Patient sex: M
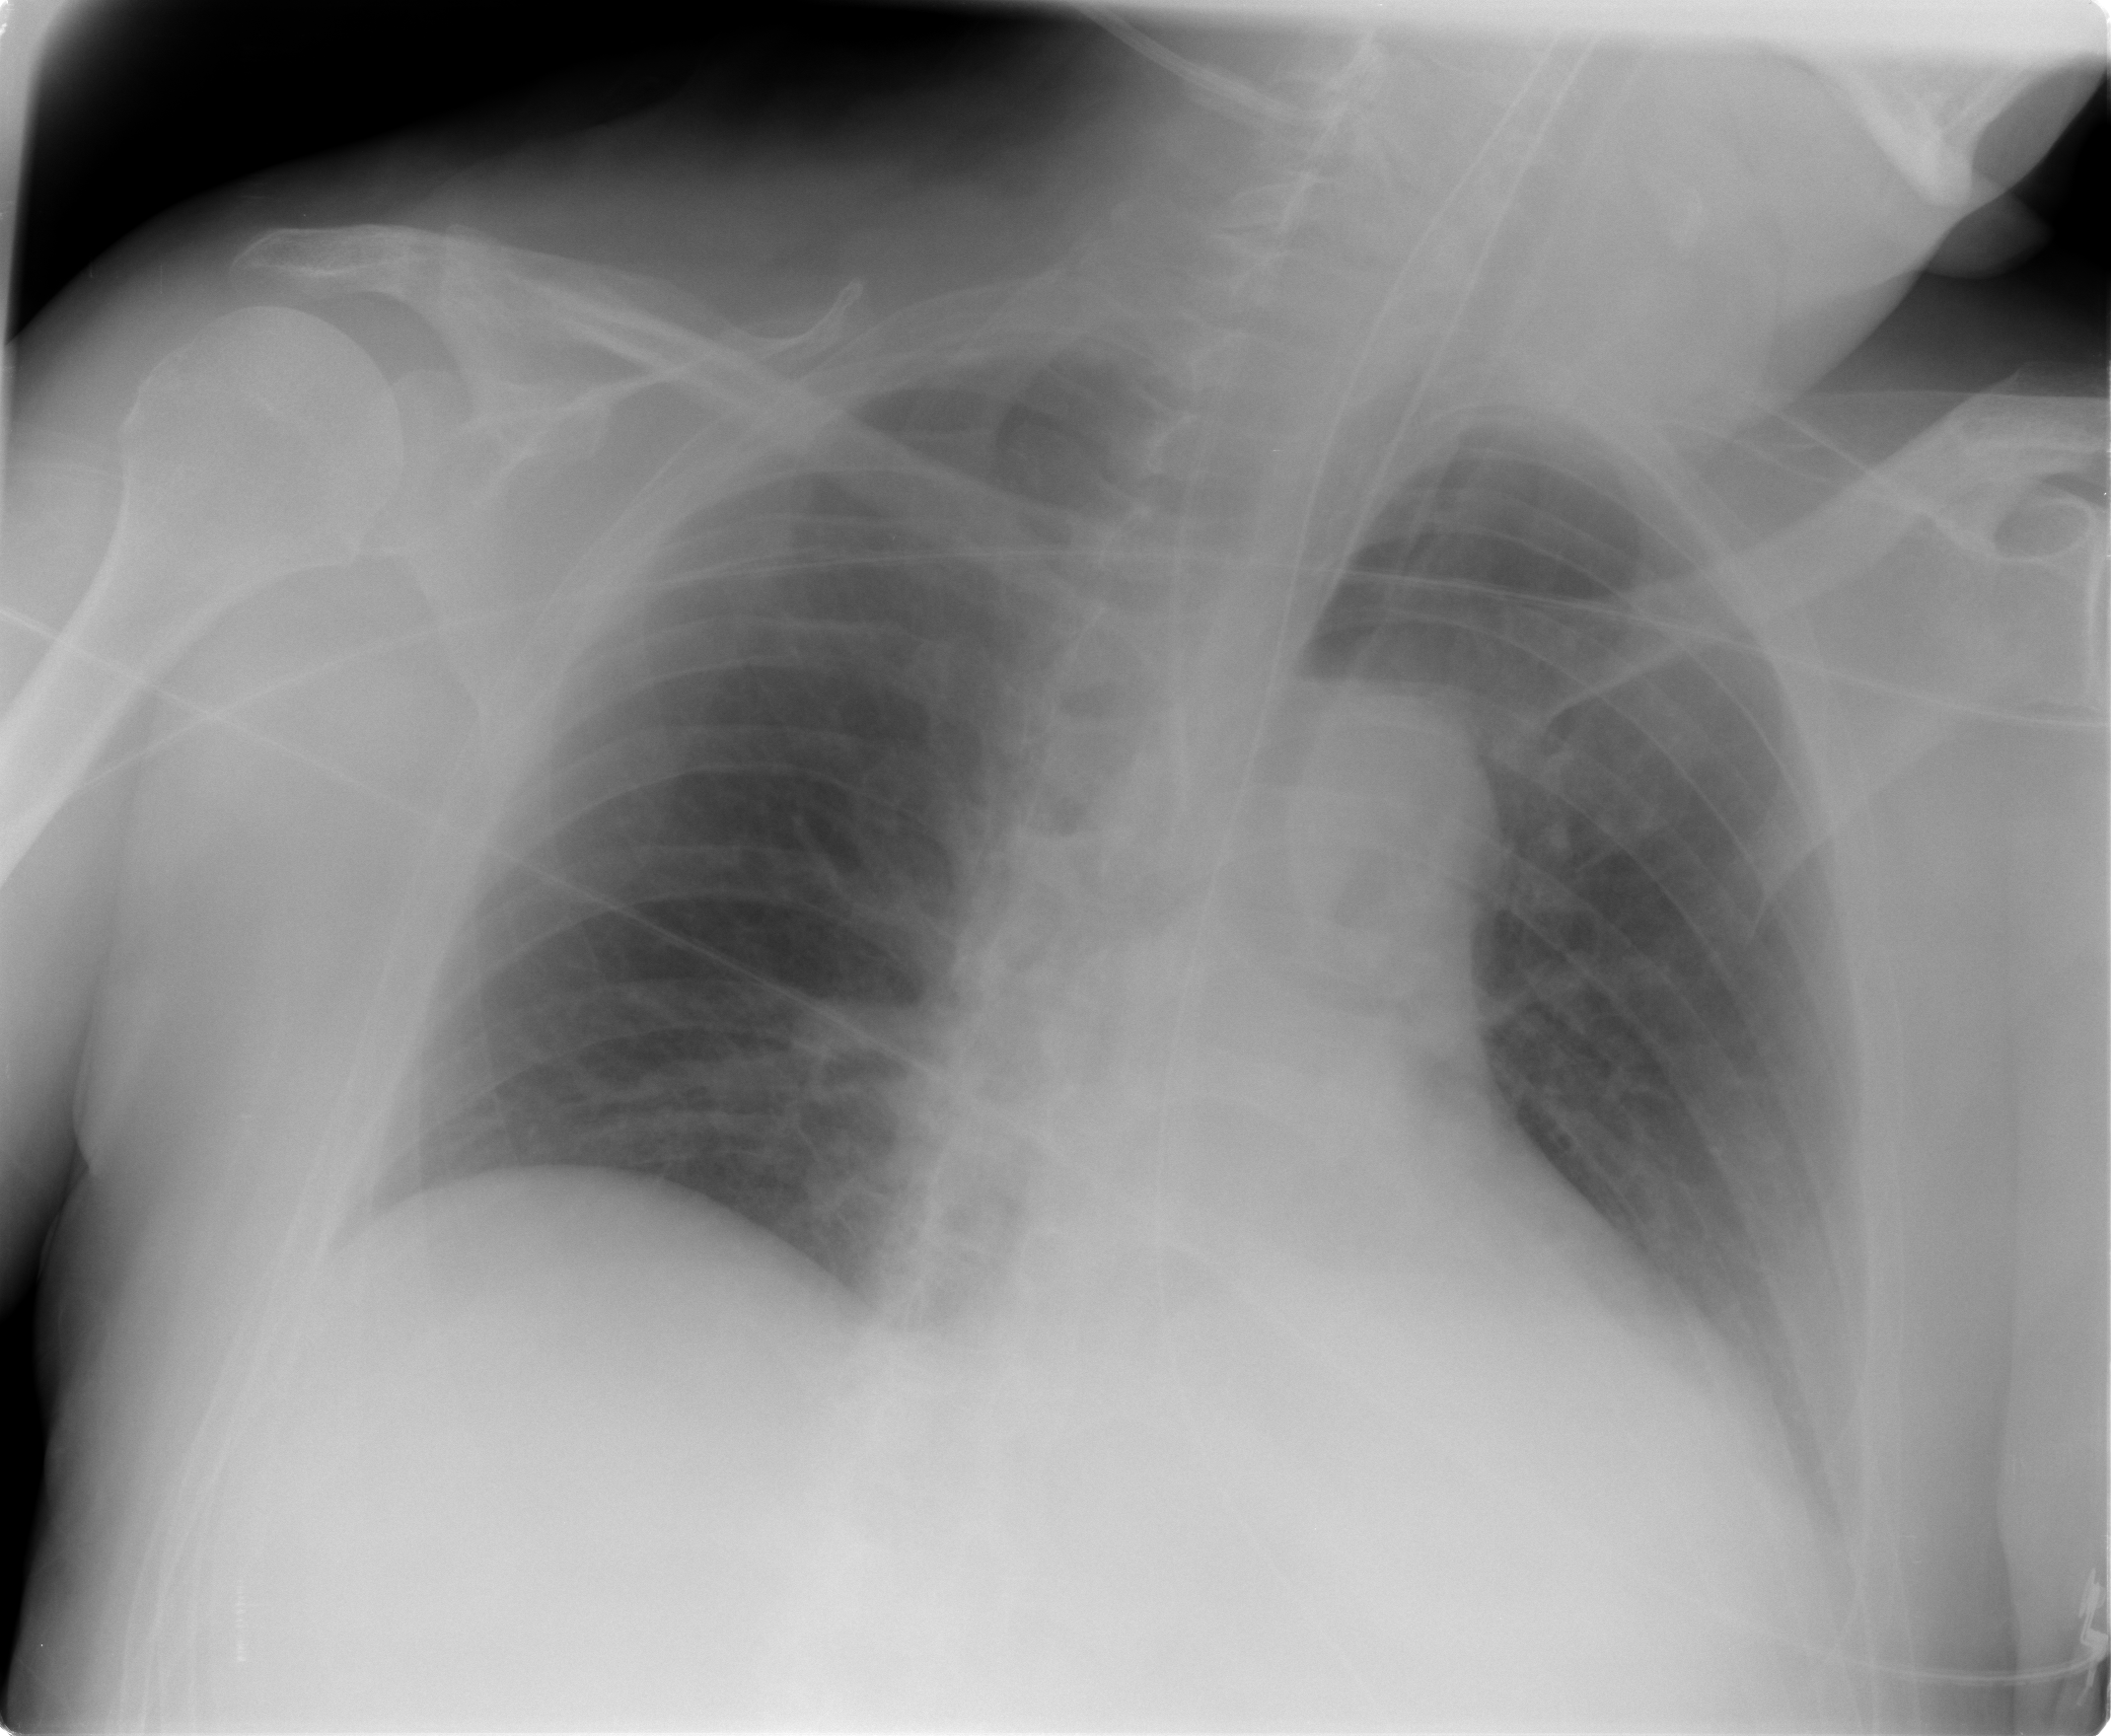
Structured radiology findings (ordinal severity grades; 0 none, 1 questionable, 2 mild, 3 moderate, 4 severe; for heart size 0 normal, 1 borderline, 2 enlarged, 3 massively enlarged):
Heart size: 1
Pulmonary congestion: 2
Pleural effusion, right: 0
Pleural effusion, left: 1
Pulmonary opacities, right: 0
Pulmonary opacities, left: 0
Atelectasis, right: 0
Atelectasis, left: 0